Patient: sex M, age 48
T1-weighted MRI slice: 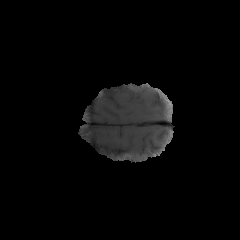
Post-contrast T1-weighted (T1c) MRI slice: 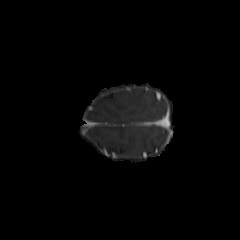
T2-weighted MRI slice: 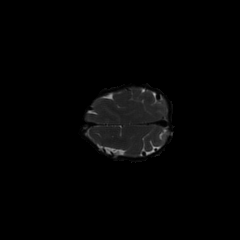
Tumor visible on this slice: no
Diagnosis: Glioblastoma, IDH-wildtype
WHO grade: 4